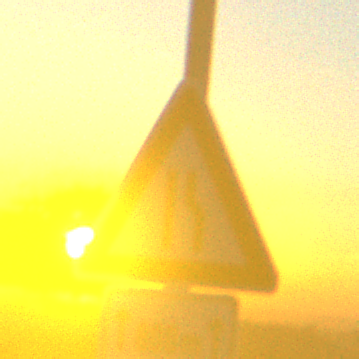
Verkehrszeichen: EinseitigVerengteFahrbahnRechts
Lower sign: LaengeEinerStrecke1
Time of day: SunriseSunset
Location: Outdoor (Nature)
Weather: Clear
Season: NotSpecified
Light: Natural